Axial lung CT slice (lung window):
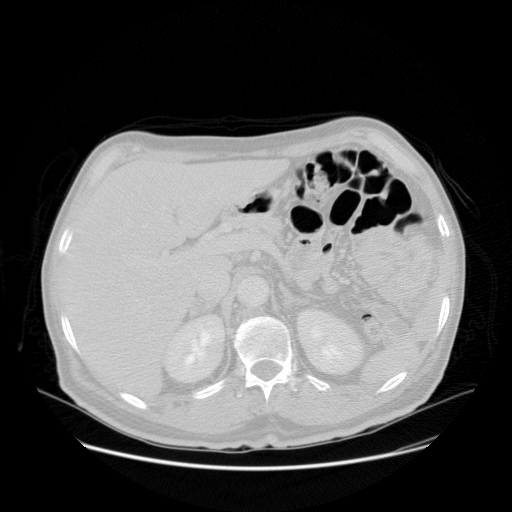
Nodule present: no